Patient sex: M
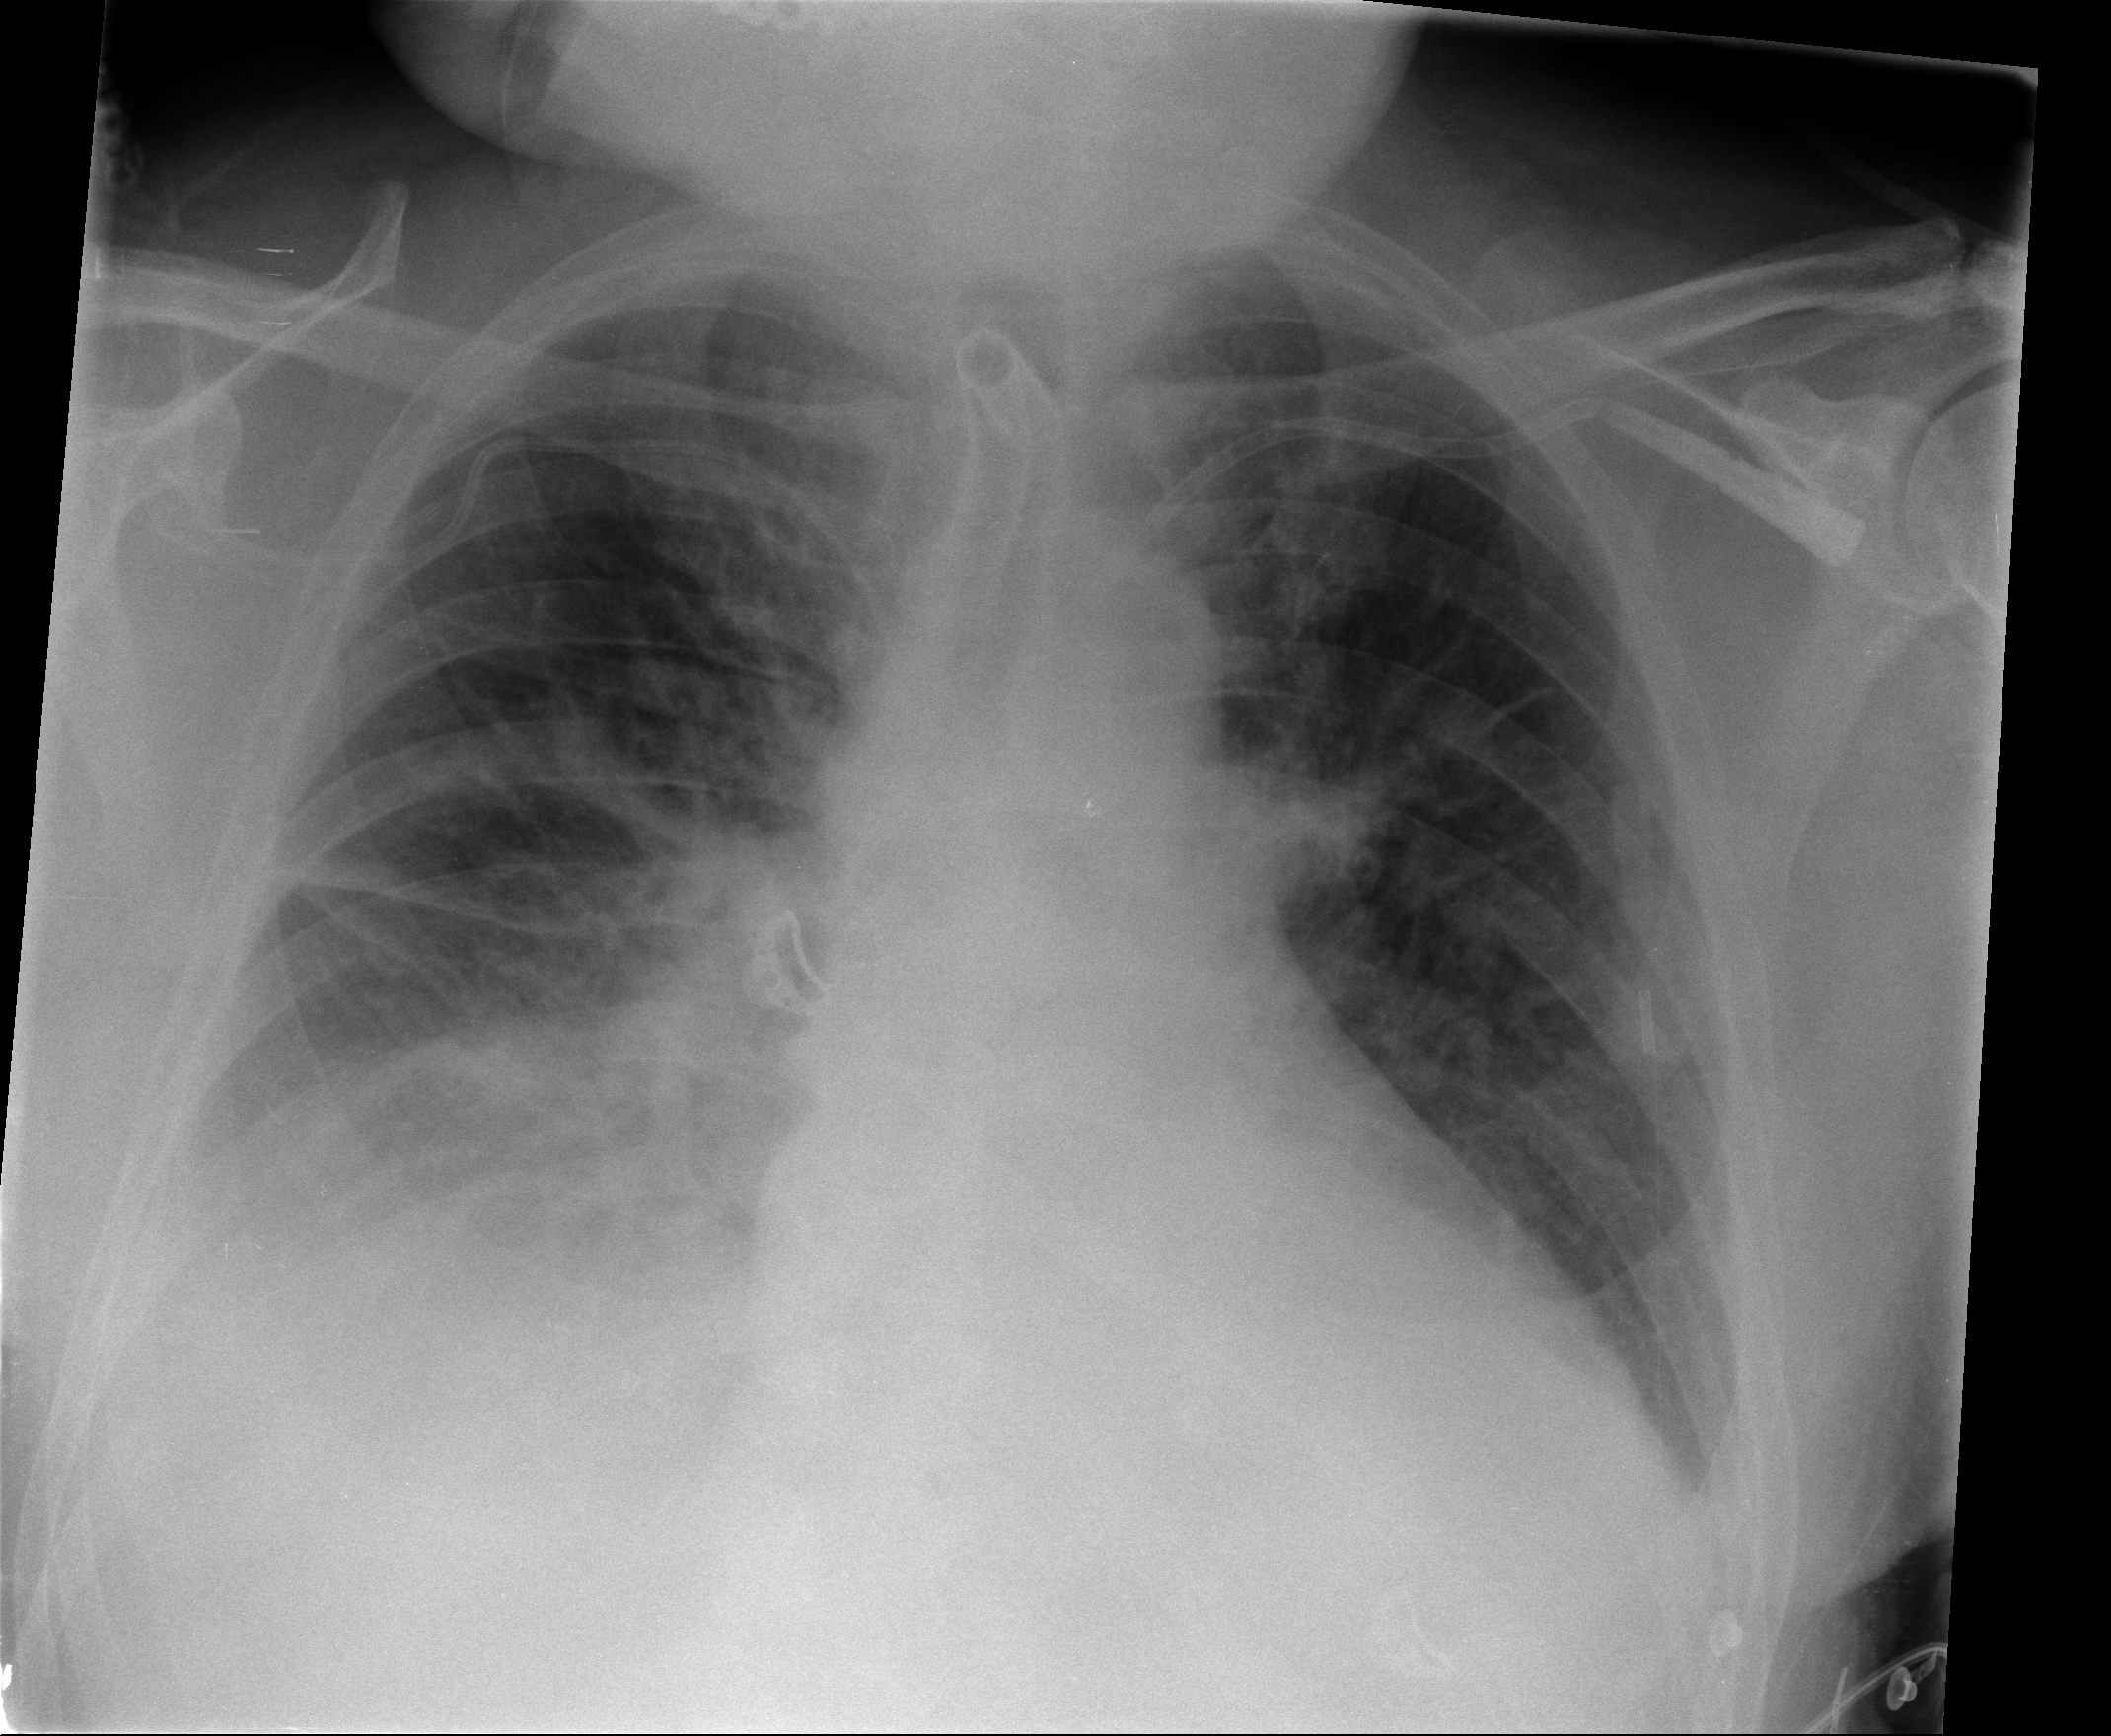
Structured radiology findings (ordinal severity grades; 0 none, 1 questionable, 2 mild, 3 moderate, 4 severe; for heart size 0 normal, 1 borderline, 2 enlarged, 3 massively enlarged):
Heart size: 2
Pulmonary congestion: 2
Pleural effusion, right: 2
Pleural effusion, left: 1
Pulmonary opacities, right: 2
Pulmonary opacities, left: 0
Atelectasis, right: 2
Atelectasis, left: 2